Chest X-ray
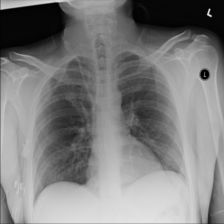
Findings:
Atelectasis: negative
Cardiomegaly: negative
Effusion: negative
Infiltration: negative
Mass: negative
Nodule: negative
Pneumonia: negative
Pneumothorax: negative
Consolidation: negative
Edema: negative
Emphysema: negative
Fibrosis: negative
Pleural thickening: negative
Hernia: negative